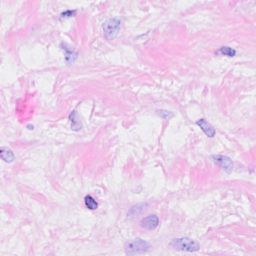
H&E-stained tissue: Breast